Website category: university
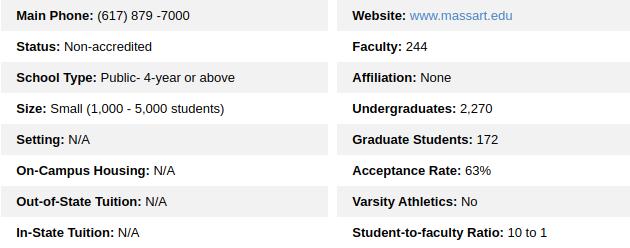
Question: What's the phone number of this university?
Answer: (617) 879 -7000

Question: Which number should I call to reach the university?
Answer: (617) 879 -7000

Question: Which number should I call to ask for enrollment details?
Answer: (617) 879 -7000

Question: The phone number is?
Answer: (617) 879 -7000

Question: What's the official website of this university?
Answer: www.massart.edu

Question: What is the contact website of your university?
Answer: www.massart.edu

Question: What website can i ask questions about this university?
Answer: www.massart.edu

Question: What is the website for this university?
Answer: www.massart.edu

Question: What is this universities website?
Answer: www.massart.edu

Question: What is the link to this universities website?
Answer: www.massart.edu

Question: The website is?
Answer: www.massart.edu

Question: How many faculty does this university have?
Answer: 244

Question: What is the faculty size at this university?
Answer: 244

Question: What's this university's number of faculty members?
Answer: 244

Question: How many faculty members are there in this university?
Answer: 244

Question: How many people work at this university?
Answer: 244

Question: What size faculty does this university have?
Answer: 244

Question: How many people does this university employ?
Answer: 244

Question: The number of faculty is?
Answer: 244

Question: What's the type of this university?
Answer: Public- 4-year or above

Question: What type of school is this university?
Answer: Public- 4-year or above

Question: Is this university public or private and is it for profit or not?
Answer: Public- 4-year or above

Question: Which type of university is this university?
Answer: Public- 4-year or above

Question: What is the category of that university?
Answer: Public- 4-year or above

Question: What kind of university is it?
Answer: Public- 4-year or above

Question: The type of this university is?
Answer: Public- 4-year or above

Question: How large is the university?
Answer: Small (1,000 - 5,000 students)

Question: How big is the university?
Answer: Small (1,000 - 5,000 students)

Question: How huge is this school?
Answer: Small (1,000 - 5,000 students)

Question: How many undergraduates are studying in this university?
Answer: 2,270

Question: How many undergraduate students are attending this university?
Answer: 2,270

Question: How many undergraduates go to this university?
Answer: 2,270

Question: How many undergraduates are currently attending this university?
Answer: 2,270

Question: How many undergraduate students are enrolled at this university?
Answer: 2,270

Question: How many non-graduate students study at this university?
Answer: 2,270

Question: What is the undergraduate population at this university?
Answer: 2,270

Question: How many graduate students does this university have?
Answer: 172

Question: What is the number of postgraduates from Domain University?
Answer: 172

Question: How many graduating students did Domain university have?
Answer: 172

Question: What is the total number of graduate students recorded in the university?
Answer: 172

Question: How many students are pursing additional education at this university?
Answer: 172

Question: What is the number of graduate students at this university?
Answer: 172

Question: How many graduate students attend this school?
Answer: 172

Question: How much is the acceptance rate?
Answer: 63%

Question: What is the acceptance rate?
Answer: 63%

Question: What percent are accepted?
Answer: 63%

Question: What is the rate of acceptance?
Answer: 63%

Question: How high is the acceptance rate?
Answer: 63%

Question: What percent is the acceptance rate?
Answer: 63%

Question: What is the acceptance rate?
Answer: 63%

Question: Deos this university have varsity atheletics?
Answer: No

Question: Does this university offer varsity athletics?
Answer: No

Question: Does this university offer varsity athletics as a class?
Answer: No

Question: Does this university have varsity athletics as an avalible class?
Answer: No

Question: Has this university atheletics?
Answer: No

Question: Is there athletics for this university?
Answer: No

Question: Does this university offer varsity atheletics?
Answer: No

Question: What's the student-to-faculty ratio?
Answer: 10 to 1

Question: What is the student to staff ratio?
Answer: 10 to 1

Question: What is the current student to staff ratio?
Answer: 10 to 1

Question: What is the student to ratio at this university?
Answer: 10 to 1

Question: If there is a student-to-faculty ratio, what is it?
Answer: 10 to 1

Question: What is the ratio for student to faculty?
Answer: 10 to 1

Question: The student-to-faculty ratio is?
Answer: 10 to 1